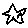
Label: star